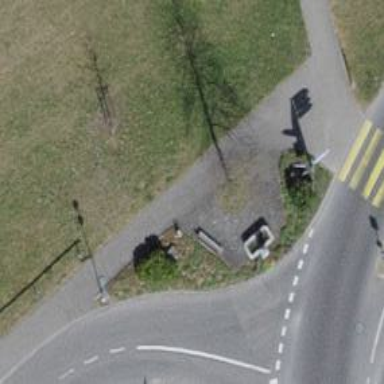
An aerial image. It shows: Red bench.